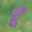
Label: 8